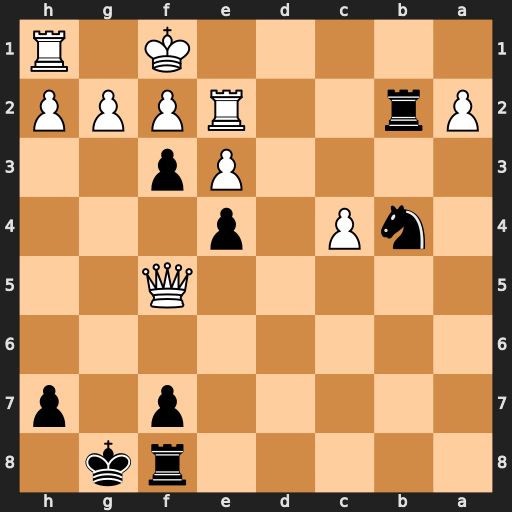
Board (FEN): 5rk1/5p1p/8/5Q2/1nP1p3/4Pp2/Pr2RPPP/5K1R
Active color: b
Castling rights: -
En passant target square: -
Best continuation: fxe2+ Ke1 Nd3#